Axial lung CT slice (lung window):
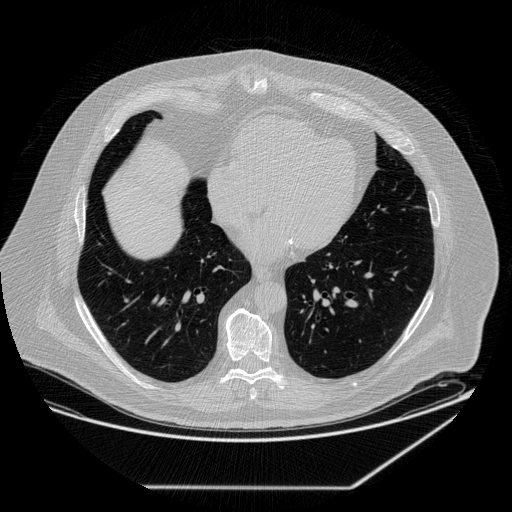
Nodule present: no